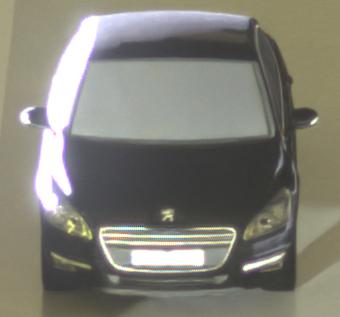
Make: Peugeot
Model: 508 120 VTi
Detailed model: 508 (I) Limousine
Model produced from: 2011/03
Model produced until: 2014/05
Doors: 4
Color: black
Road condition: wet road
Daytime: night
Contrast: high contrast